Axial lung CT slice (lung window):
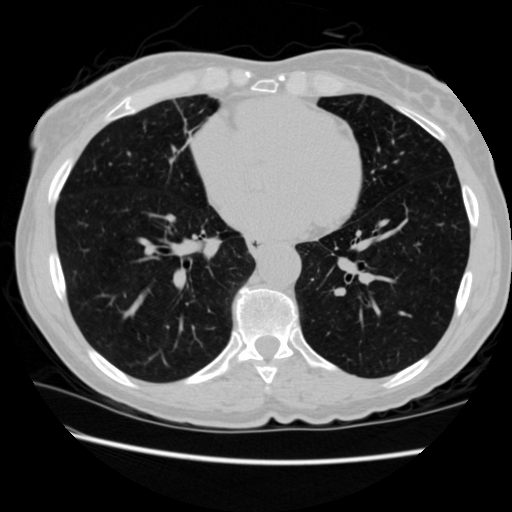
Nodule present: no